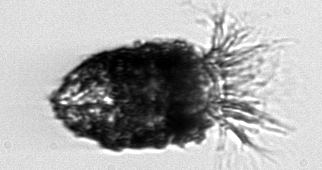
Label: Stenosemella_pacifica